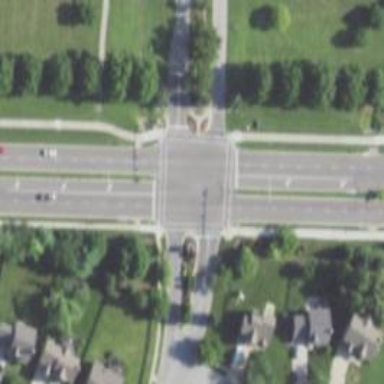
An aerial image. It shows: Marked crossing on asphalt cycleway road.